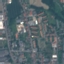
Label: Residential